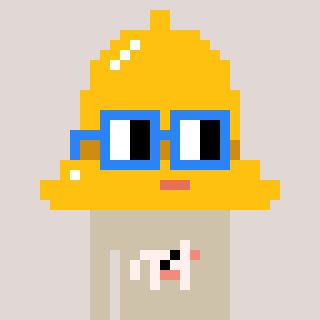
a pixel art character with square blue glasses, a bell-shaped head and a bege-colored body on a warm background